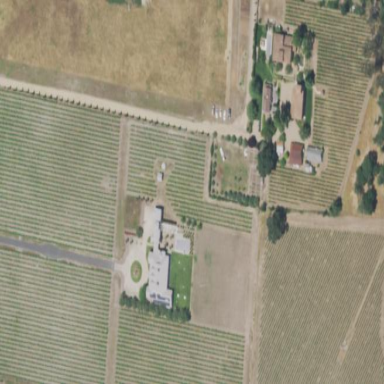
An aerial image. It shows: Vineyard where grapes are grown.